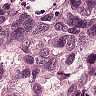
Metastatic tissue present: yes